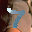
Label: 7